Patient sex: F
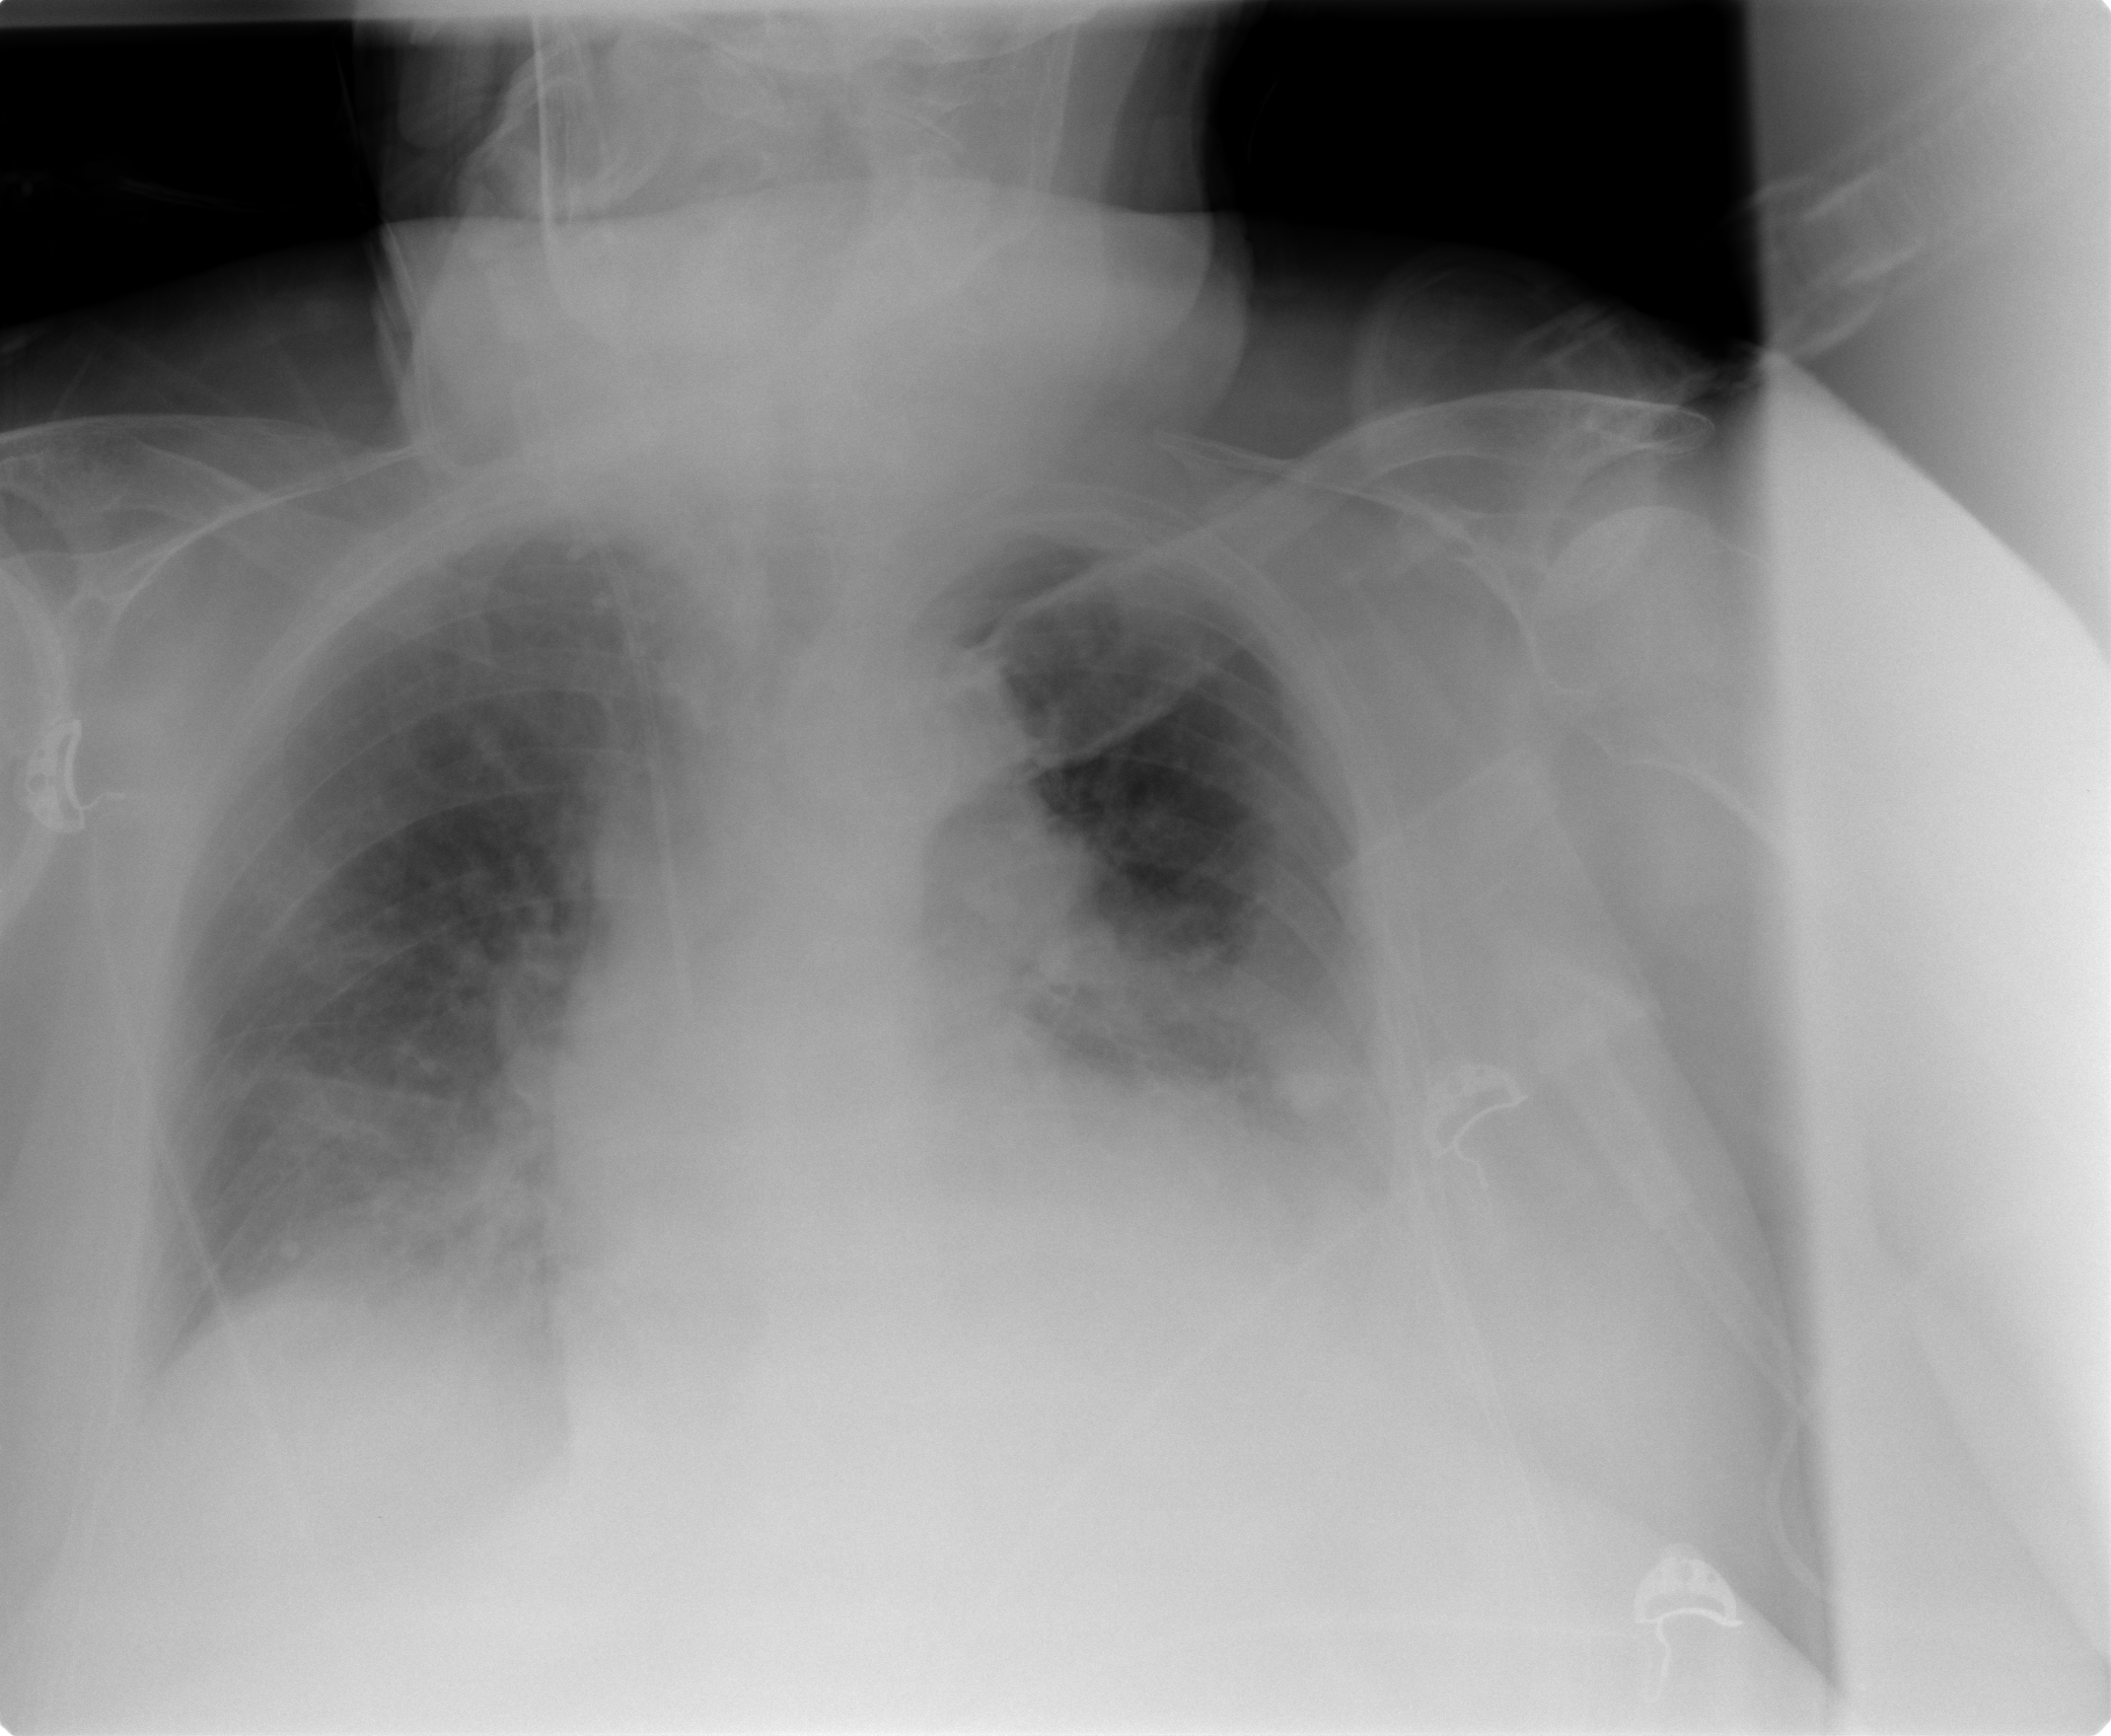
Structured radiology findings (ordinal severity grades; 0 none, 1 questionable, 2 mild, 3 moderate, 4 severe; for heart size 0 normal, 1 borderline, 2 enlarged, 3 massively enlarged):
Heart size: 2
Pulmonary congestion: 2
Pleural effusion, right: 0
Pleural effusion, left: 2
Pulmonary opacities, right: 0
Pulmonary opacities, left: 1
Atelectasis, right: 2
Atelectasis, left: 2